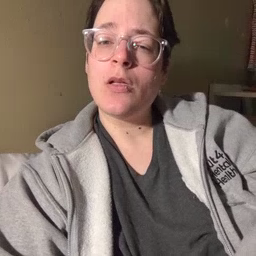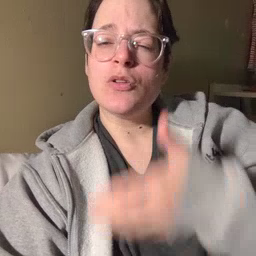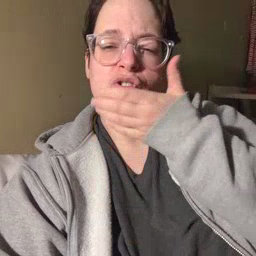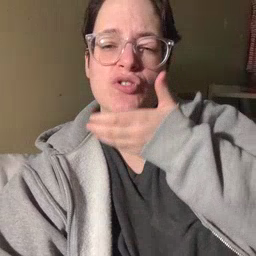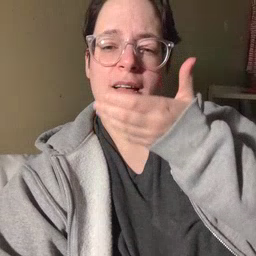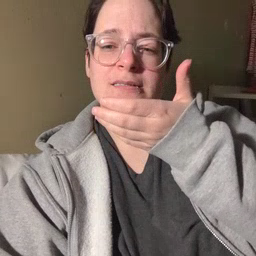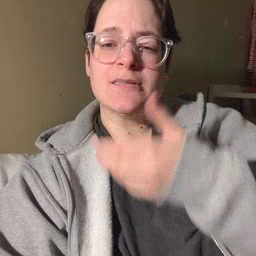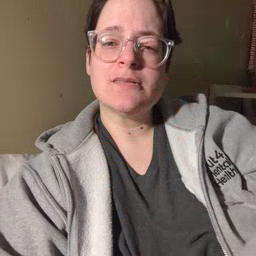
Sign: grass